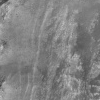
Atmospheric dust classification: not_dusty